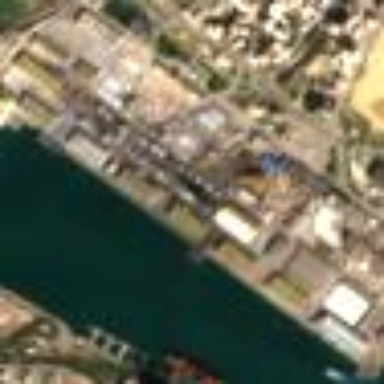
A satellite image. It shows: Wall in industrial area that functions as port.